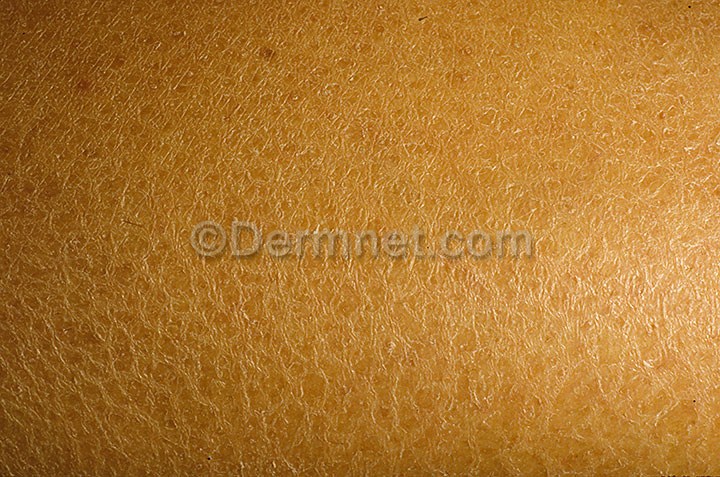
Disease: Atopic Dermatitis Photos